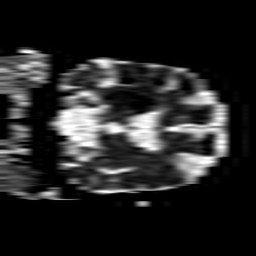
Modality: ADC
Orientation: coronal
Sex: female
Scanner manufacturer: philips
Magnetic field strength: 1.5 T
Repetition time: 3.395 s
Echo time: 0.06922 s